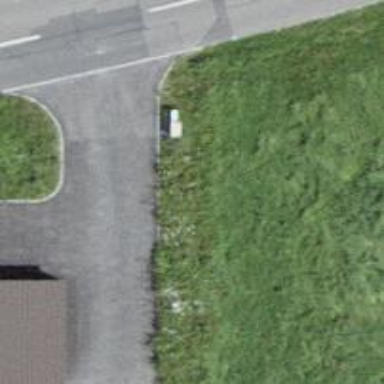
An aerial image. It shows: Street cabinet used for power distribution.